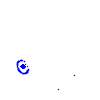
Particle: electron